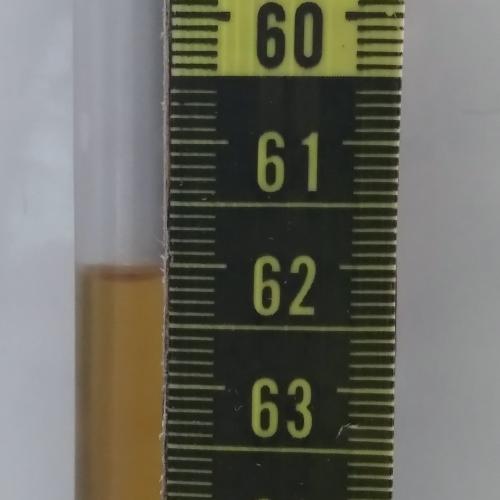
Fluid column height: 62.1 cm